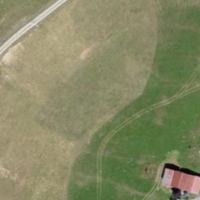
EUNIS habitat code: 24
Species observed at this site:
Dactylorhiza sambucina